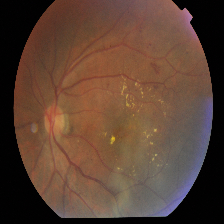
Diabetic retinopathy grade: Proliferative DR